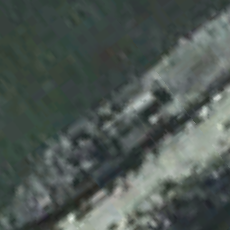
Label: combat